Question: If I add a List View Web Part on a page and edit the current view there is a section under "Totals" called "Style". Is there a way to add a custom style in this list so the user can select it? The custom style will be applied to the list view web part changing the background colors of the rows and headers.

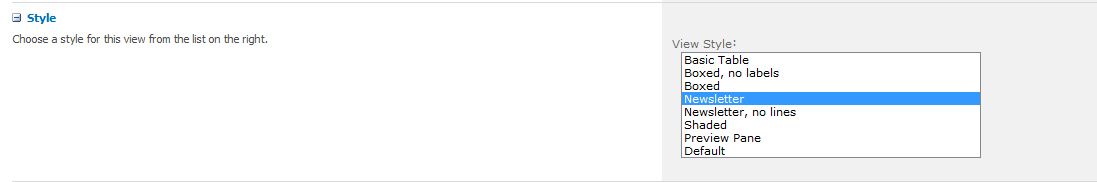
Answer: This cannot be done using a method which is supported by SharePoint.